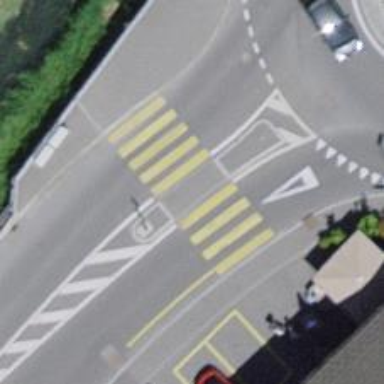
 uncontrolled crossing with island on the road."